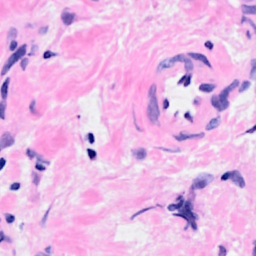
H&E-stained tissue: Breast